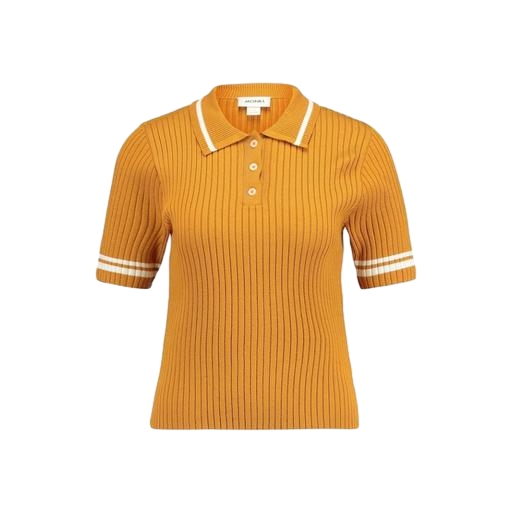
yellow skinny-fit polo shirt, yellow skinny-fit stretch polo shirt, skinny-fit polo shirt, white background